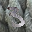
Label: 3